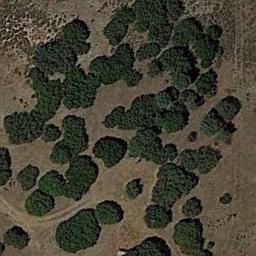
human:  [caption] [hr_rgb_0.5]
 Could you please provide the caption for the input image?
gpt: Some connected green chaparrals grow on the wasteland .

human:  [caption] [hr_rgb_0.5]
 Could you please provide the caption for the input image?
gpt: There are dozens of trees in this desert .

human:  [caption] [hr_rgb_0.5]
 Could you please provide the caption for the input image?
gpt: The chaparral is consist of some green bushes on the desert .

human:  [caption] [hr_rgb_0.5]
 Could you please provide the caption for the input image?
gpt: Chaparral is densely distributed in the sand .

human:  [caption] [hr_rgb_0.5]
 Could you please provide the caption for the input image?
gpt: The plants in the chaparral are not evenly distributed .